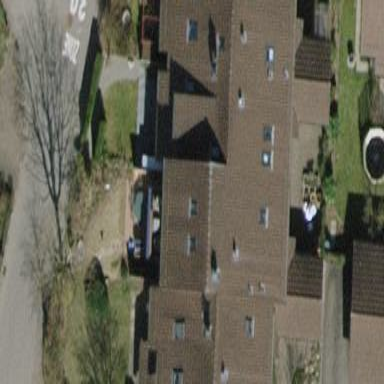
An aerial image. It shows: Building with tiled roof.